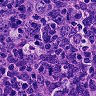
Metastatic tissue present: no